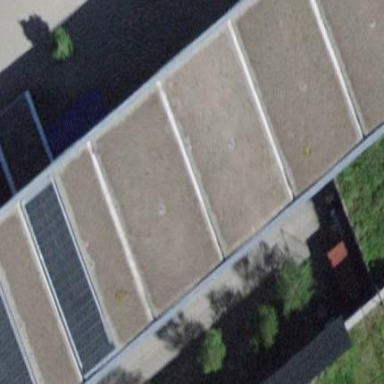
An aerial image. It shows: School building.